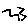
Label: zigzag